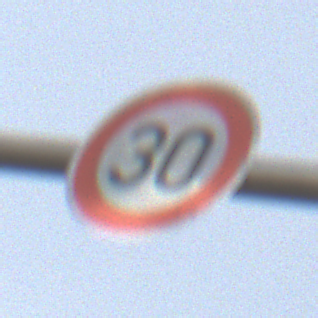
Verkehrszeichen: Geschwindigkeit30
Umgebung: Outdoor, Nature
Tageszeit: MorningAfternoon
Wetter: PartlyCloudy
Licht: Natural
Jahreszeit: NotSpecified
Kontrast: HighContrast